Question: I decided to try to my hand at this, and have had a somewhat frustrating day. I've been downloading and installing all the developement software, but Eclipse has given me lots of trouble. I've figured most of it out, but have another problem. For some reason the Google APIs are not installing :

<URL>
Why is this? They are important right? I'm currently using a book for total beginners, and I pretty much have no idea what I'm doing as of now. Thank you SO MUCH for any help and your time viewing this.
(I am running Eclipse Indigo)
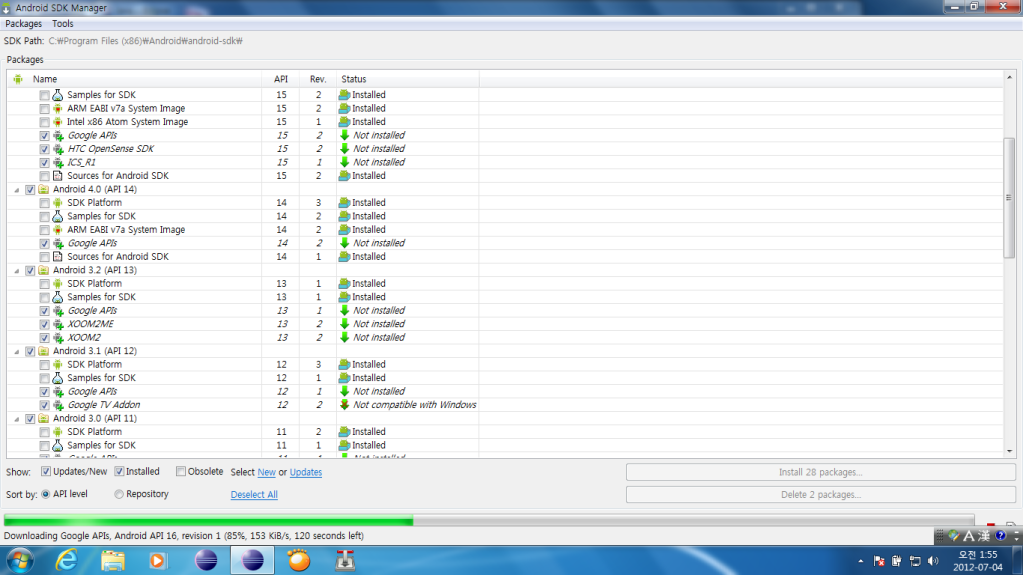
Answer: As you can see in the status bar, they are installing fine. Just the is not compatible with your environment. If you want to go for smartphone app development, then either the "pure" Android APIs or the Google APIs (including Google Maps) are fine for the beginning.